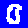
Digit: 0